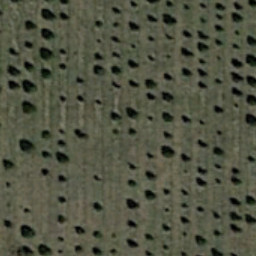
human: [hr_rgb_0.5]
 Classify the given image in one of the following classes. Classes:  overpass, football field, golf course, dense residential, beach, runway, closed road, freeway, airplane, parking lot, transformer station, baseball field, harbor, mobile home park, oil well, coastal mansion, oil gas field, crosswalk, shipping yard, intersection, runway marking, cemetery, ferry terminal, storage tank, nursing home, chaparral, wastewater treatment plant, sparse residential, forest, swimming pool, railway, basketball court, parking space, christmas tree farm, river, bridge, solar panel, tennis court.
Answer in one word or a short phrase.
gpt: christmas tree farm